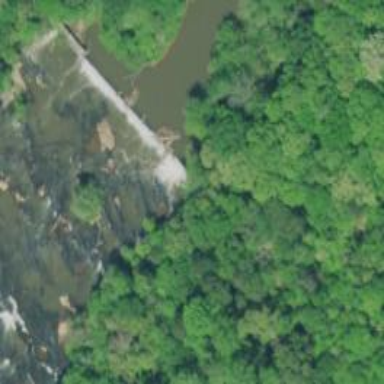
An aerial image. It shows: Dam along waterway.